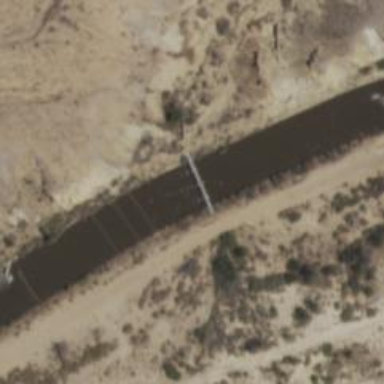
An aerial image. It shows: Aqueduct bridge.